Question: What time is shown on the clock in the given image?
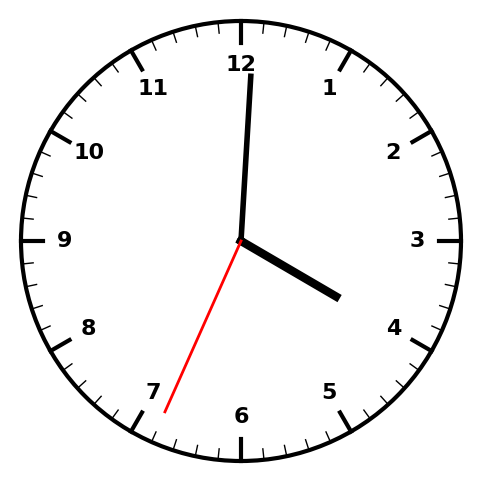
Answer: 04:00:34